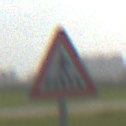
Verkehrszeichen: FussgaengerueberwegRechts
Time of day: MorningAfternoon
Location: Outdoor (Suburban)
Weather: PartlyCloudy
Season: NotSpecified
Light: Natural